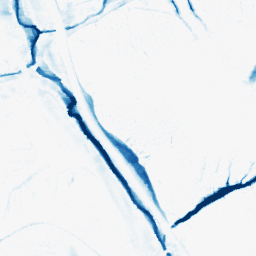
Category: morphological
Decomposition family: morphological_ellipse
Decomposition parameters: operation: closing
width: 10
height: 20
Upsampling method: quintic
Upsampling parameters: scale: 8
Upsampling scale: 8